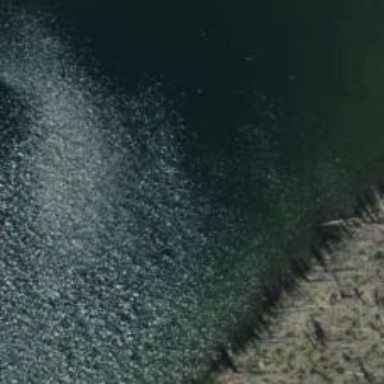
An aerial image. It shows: Lake with natural water.